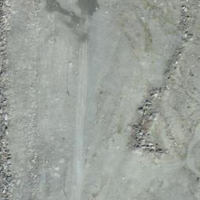
EUNIS habitat code: 48
Species observed at this site:
Pieris rapae